Question: I have a 'ListView' with 'ListTile'. Each 'ListTile' has a title with 'Text', subtitle with 'Text', and trailing with two 'Flatbuttons' into a 'Column'. But the Flatbuttons overflows the ListTitle. How can I make sure that the FlatButtons stays within the bounds?

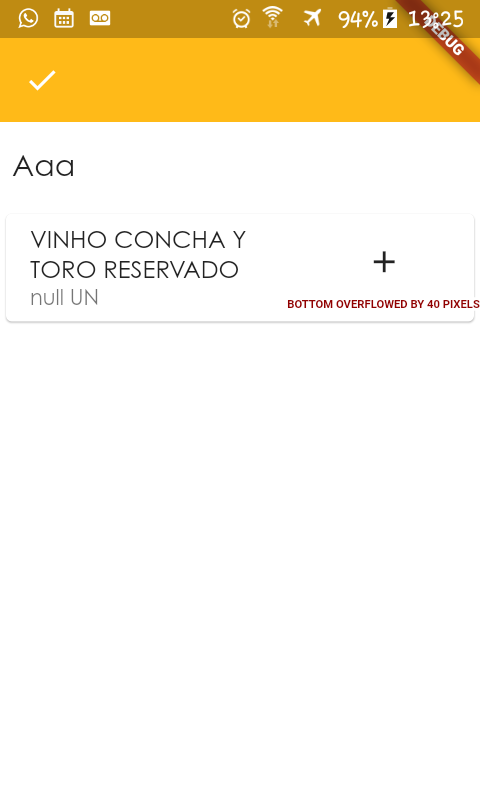
Answer: Do you really need flatbutton in this case or is it better to use IconButton()?
Anyways remember that Flat buttons have a minimum size of 88.0 by 36.0 which can be overridden with [ButtonTheme].
And remember also that the heights of the leading and trailing widgets are constrained according to the Material spec. An exception is made for one-line ListTiles for accessibility.
<URL>
eg:
'''
ButtonTheme(
minWidth:60,
height:40
child:FlatButton(
child:Text("HelloWorld")
)
)
'''